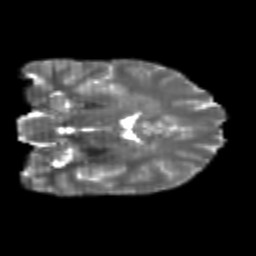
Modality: T2w
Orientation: coronal
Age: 20
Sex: male
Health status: healthy
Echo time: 0.074 s